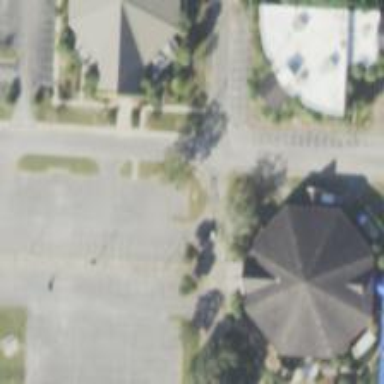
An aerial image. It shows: Parking space.